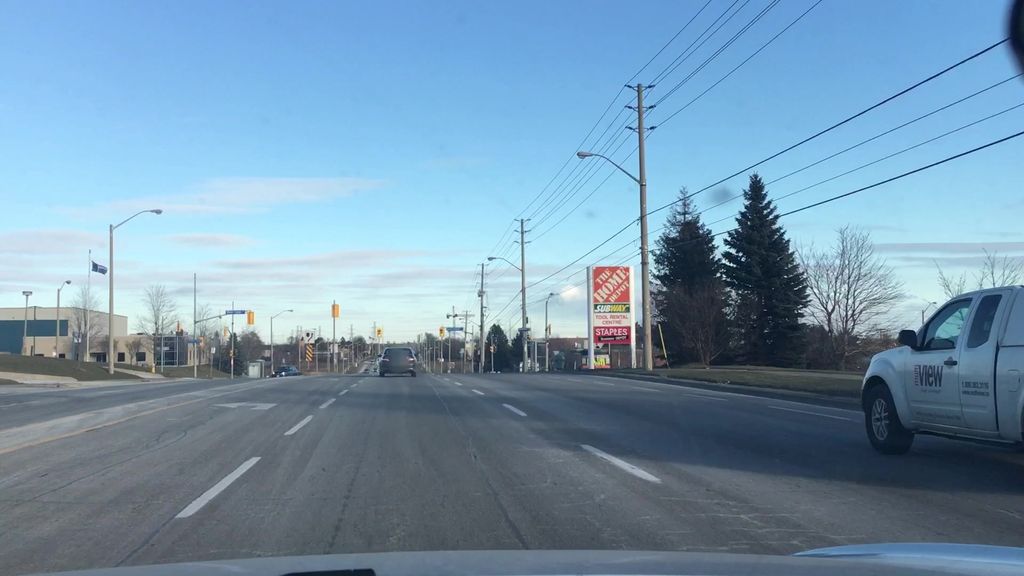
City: toronto